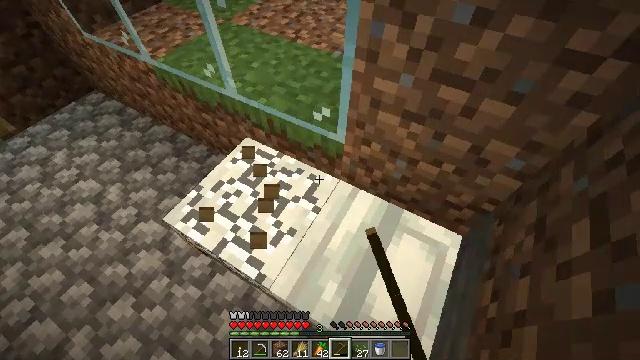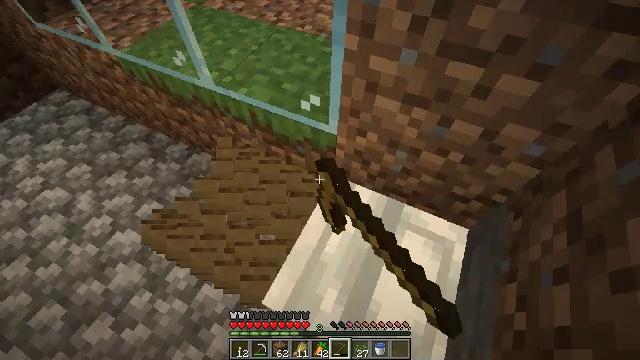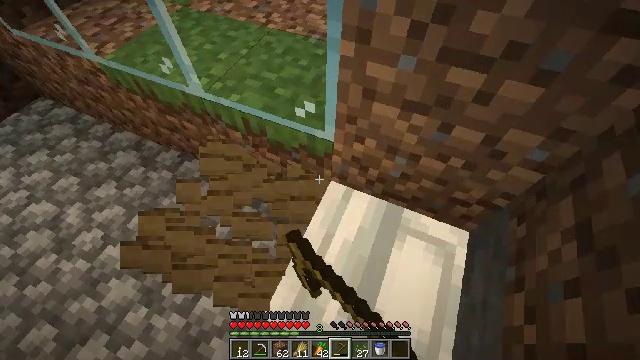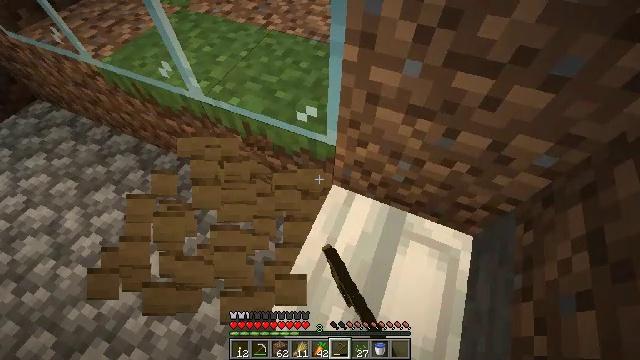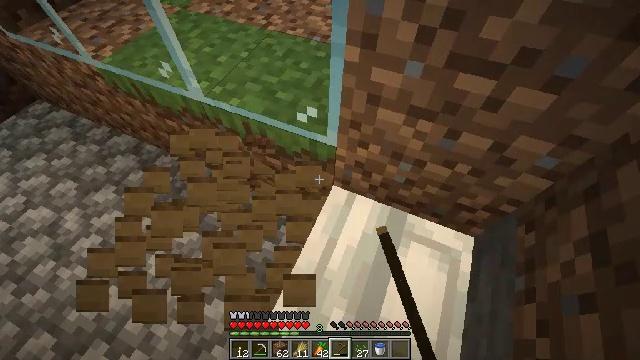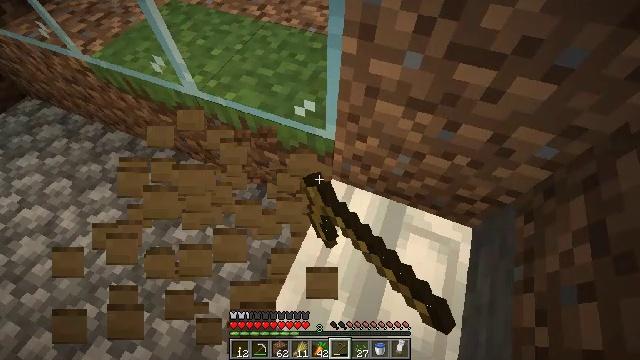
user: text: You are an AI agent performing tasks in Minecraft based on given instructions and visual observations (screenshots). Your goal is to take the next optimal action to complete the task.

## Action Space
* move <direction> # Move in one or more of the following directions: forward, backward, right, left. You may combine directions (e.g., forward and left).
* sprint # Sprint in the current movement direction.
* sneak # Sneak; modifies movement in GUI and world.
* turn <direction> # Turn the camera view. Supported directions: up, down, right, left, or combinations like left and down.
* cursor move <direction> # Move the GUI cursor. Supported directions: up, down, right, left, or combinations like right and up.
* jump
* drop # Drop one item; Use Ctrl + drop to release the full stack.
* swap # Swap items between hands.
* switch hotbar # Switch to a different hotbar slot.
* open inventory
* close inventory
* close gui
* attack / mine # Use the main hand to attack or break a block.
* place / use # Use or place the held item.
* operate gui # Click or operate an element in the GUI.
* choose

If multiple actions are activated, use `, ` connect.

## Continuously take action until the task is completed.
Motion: motion action
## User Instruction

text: Mine the white bed.
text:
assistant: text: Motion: turn right and down, attack / mine
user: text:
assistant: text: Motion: turn right, attack / mine
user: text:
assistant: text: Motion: attack / mine
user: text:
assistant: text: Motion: attack / mine
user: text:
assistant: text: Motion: turn right and down, attack / mine
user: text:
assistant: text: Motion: attack / mine